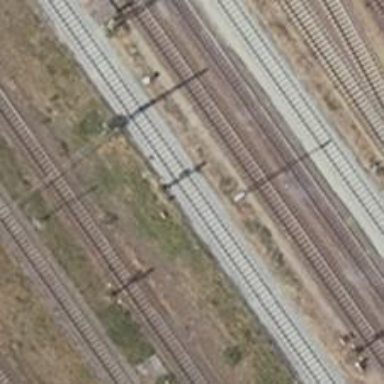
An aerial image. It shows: Railway signal.